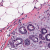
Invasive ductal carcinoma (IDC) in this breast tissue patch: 0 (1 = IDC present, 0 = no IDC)